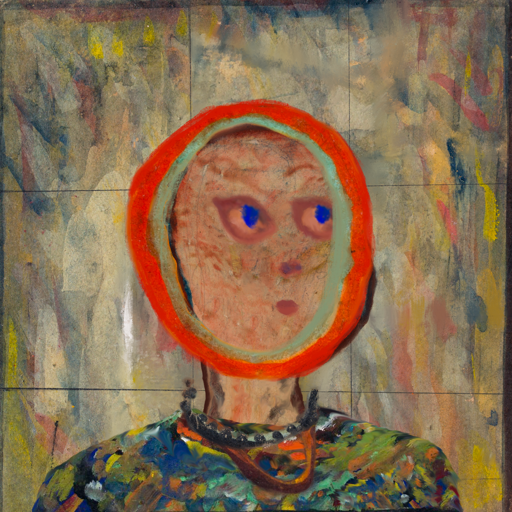
Background: GypsyMother, Head And Neck Side: Orphan, Face Side: Mother_And_Son_Mother, Bust: An_Impression, Hair Side: Sisters, Head Accessory: Blank, Second Necklace: Comrade, Necklace: Childish, Baby: Blank